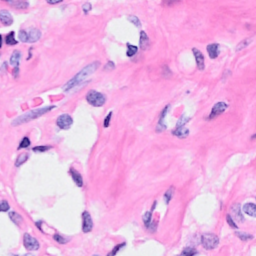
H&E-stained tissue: Breast